Field crop: maize
Growth stage: 1
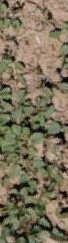
Species: convolvulus